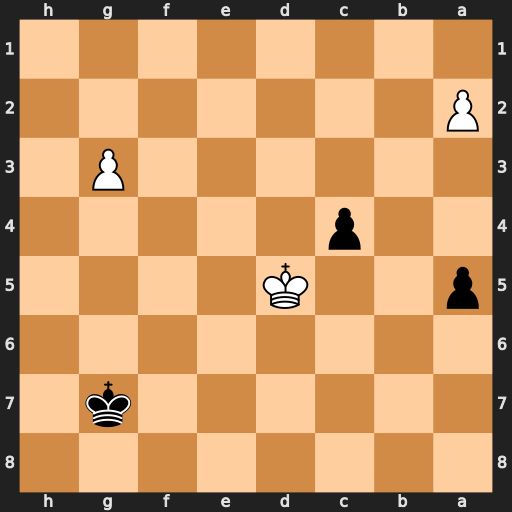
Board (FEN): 8/6k1/8/p2K4/2p5/6P1/P7/8
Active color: b
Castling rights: -
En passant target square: -
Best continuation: c3 Kc4 c2